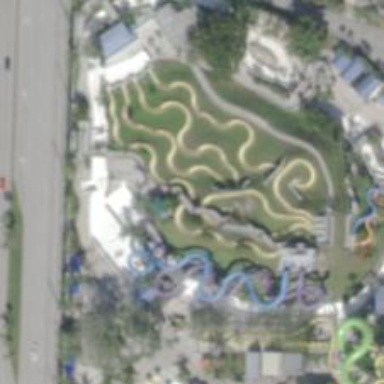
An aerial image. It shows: Water slide attraction.